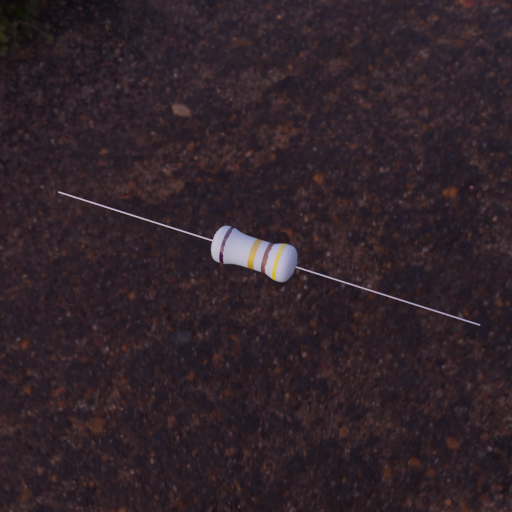
Resistor colour bands (in order): black, gold, brown, yellow